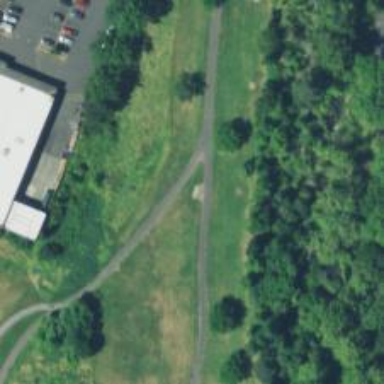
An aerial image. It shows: Disc golf tee area.